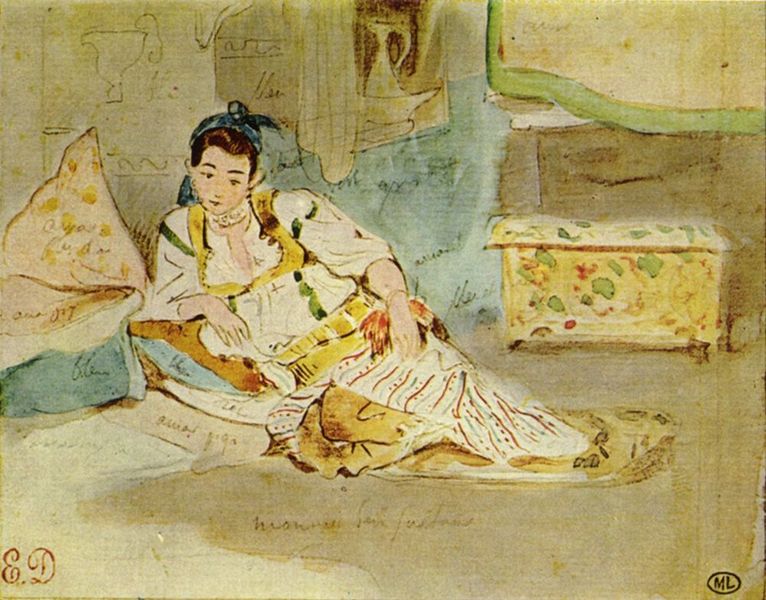
Titel: Frauen von Algier (Studie)
Künstler: Eugène Delacroix
Standort: Paris
Institution: Musée du Louvre
Schlagwörter: blau, hand, mann, schatten, wasser, weiß, aquarell, gelb, grün, mädchen, ocker, sitzen, blumen, braun, brust, bunt, degas, frankreich, frau, frisur, haar, hell, kleid, licht, mund, nase, pastell, raum, skizze, tür, türkis, zeichnung, zimmer, blick, blüte, blüten, dame, rot, tuch, beige, muster, schleife, wand, arme, augen, band, falten, schale, schüssel, spitze, ärmel, hände, innenraum, porträt, signatur, vorhang, boden, gold, haare, interieur, stoffe, decke, innen, dekoltee, frontal, kanne, krug, farbig, japan, schrift, kommode, schrank, liegen, ruhen, perspektive, halsband, studie, farbe, graphik, wasserfarbe, linien, signiert, edgar, haarband, rand, lehnen, kissen, braut, polster, vorhänge, kopftuch, inschrift, foulard, jaune, vert, streifen, japonismus, schlafzimmer, junge, nachdenklich, rüsche, rüschen, warten, japanerin, japanisch, liegend, divan, nachdenken, schwanger, punkte, bad, waschen, gang, tusche, truhe, orient, linie, asien, geisha, initialen, monogramm, blanc, text, asiatisch, wartend, kiste, stempel, entwurf, aufschrift, tracht, china, karaffe, armreif, geblümt, chambre, rouge, venus, femme, gelagert, orange, peinture, gezeichnet, arabien, robe, handschrift, tradition, lager, bleu, beschriftet, dessin, lagern, siten, farbstudie, pinselzeichnung, kimono, bltter, chinese, fernost, coffre, tenture, pluder, orientalisc, sépia, aquarelle, odalisque, kurtisane, allongée, delacroix, mikrophone, voyage, japanese, carnet, e.d., eugène delacroix, gepludert, haartch, kissenlager, kleid kimono, magreb, nachtopf, serail, voyage orient, edouard, ruban, ml, ufrau, coussin, ed, "zeichnung, japonisch, parure, initiales, eugène, soussins, spülmaschine